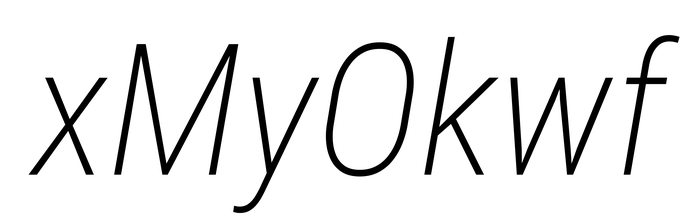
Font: Roboto-Italic_Condensed_ExtraLight_Italic